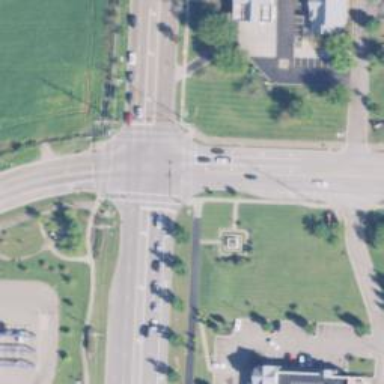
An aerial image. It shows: Marked crossing on the road.